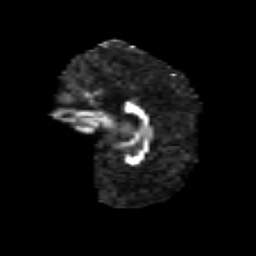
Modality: FA
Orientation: sagittal
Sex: female
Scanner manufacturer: siemens
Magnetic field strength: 3 T
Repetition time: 5 s
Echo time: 0.071 s